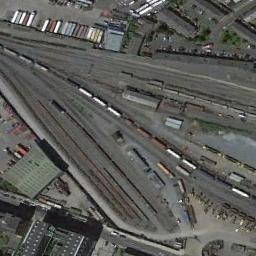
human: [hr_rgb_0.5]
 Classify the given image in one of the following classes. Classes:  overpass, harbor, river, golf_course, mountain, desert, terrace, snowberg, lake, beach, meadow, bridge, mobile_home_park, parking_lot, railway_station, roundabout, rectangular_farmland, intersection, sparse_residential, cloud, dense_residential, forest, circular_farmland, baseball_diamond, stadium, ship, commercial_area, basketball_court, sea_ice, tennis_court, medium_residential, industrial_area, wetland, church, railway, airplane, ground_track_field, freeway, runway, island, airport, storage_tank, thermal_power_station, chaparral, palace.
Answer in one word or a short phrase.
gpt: railway_station